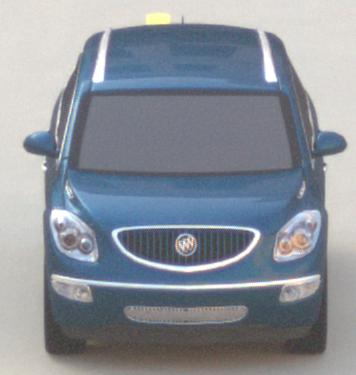
Make: Buick
Model: Enclave
Detailed model: GMT967
Model produced from: 2007
Model produced until: 2017
Doors: 5
Color: blue
Road condition: dry road
Daytime: sunrise or sunset
Contrast: low contrast